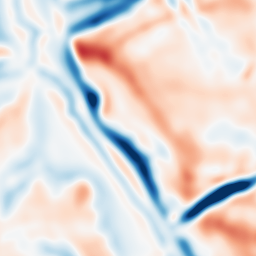
Category: multiscale
Decomposition family: dog
Decomposition parameters: sigma_low: 5
sigma_high: 5
Upsampling method: bicubic_3x
Upsampling parameters: scale: 3
Upsampling scale: 3